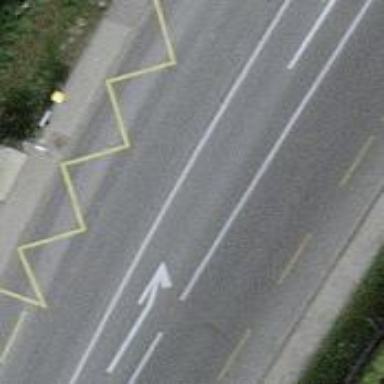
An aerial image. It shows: Bus stop with stop position for public transport.